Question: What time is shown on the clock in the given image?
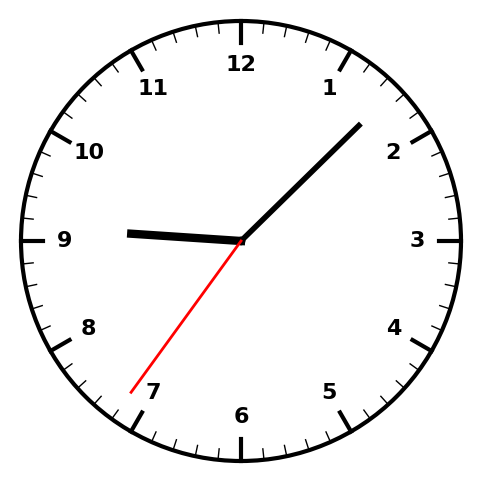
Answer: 09:07:36